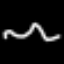
Label: squiggle